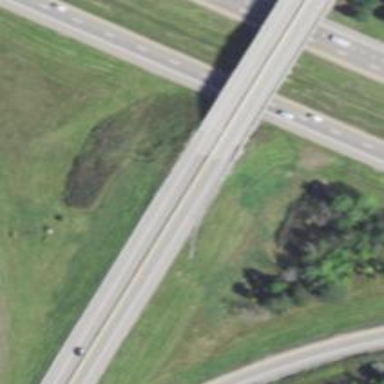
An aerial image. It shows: Asphalt motorway link with embankment.